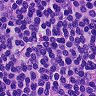
Metastatic tissue present: no